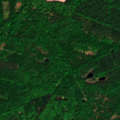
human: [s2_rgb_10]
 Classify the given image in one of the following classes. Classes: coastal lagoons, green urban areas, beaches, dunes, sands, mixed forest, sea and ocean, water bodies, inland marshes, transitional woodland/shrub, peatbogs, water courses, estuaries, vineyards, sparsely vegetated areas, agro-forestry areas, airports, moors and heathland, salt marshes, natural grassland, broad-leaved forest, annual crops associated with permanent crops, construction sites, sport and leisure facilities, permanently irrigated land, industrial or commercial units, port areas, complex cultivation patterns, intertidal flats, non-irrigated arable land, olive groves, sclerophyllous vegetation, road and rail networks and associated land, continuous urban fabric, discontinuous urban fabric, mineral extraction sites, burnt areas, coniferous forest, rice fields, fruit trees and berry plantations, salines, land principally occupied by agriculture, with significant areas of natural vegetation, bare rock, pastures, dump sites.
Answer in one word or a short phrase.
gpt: complex cultivation patterns, broad-leaved forest, mixed forest